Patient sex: M
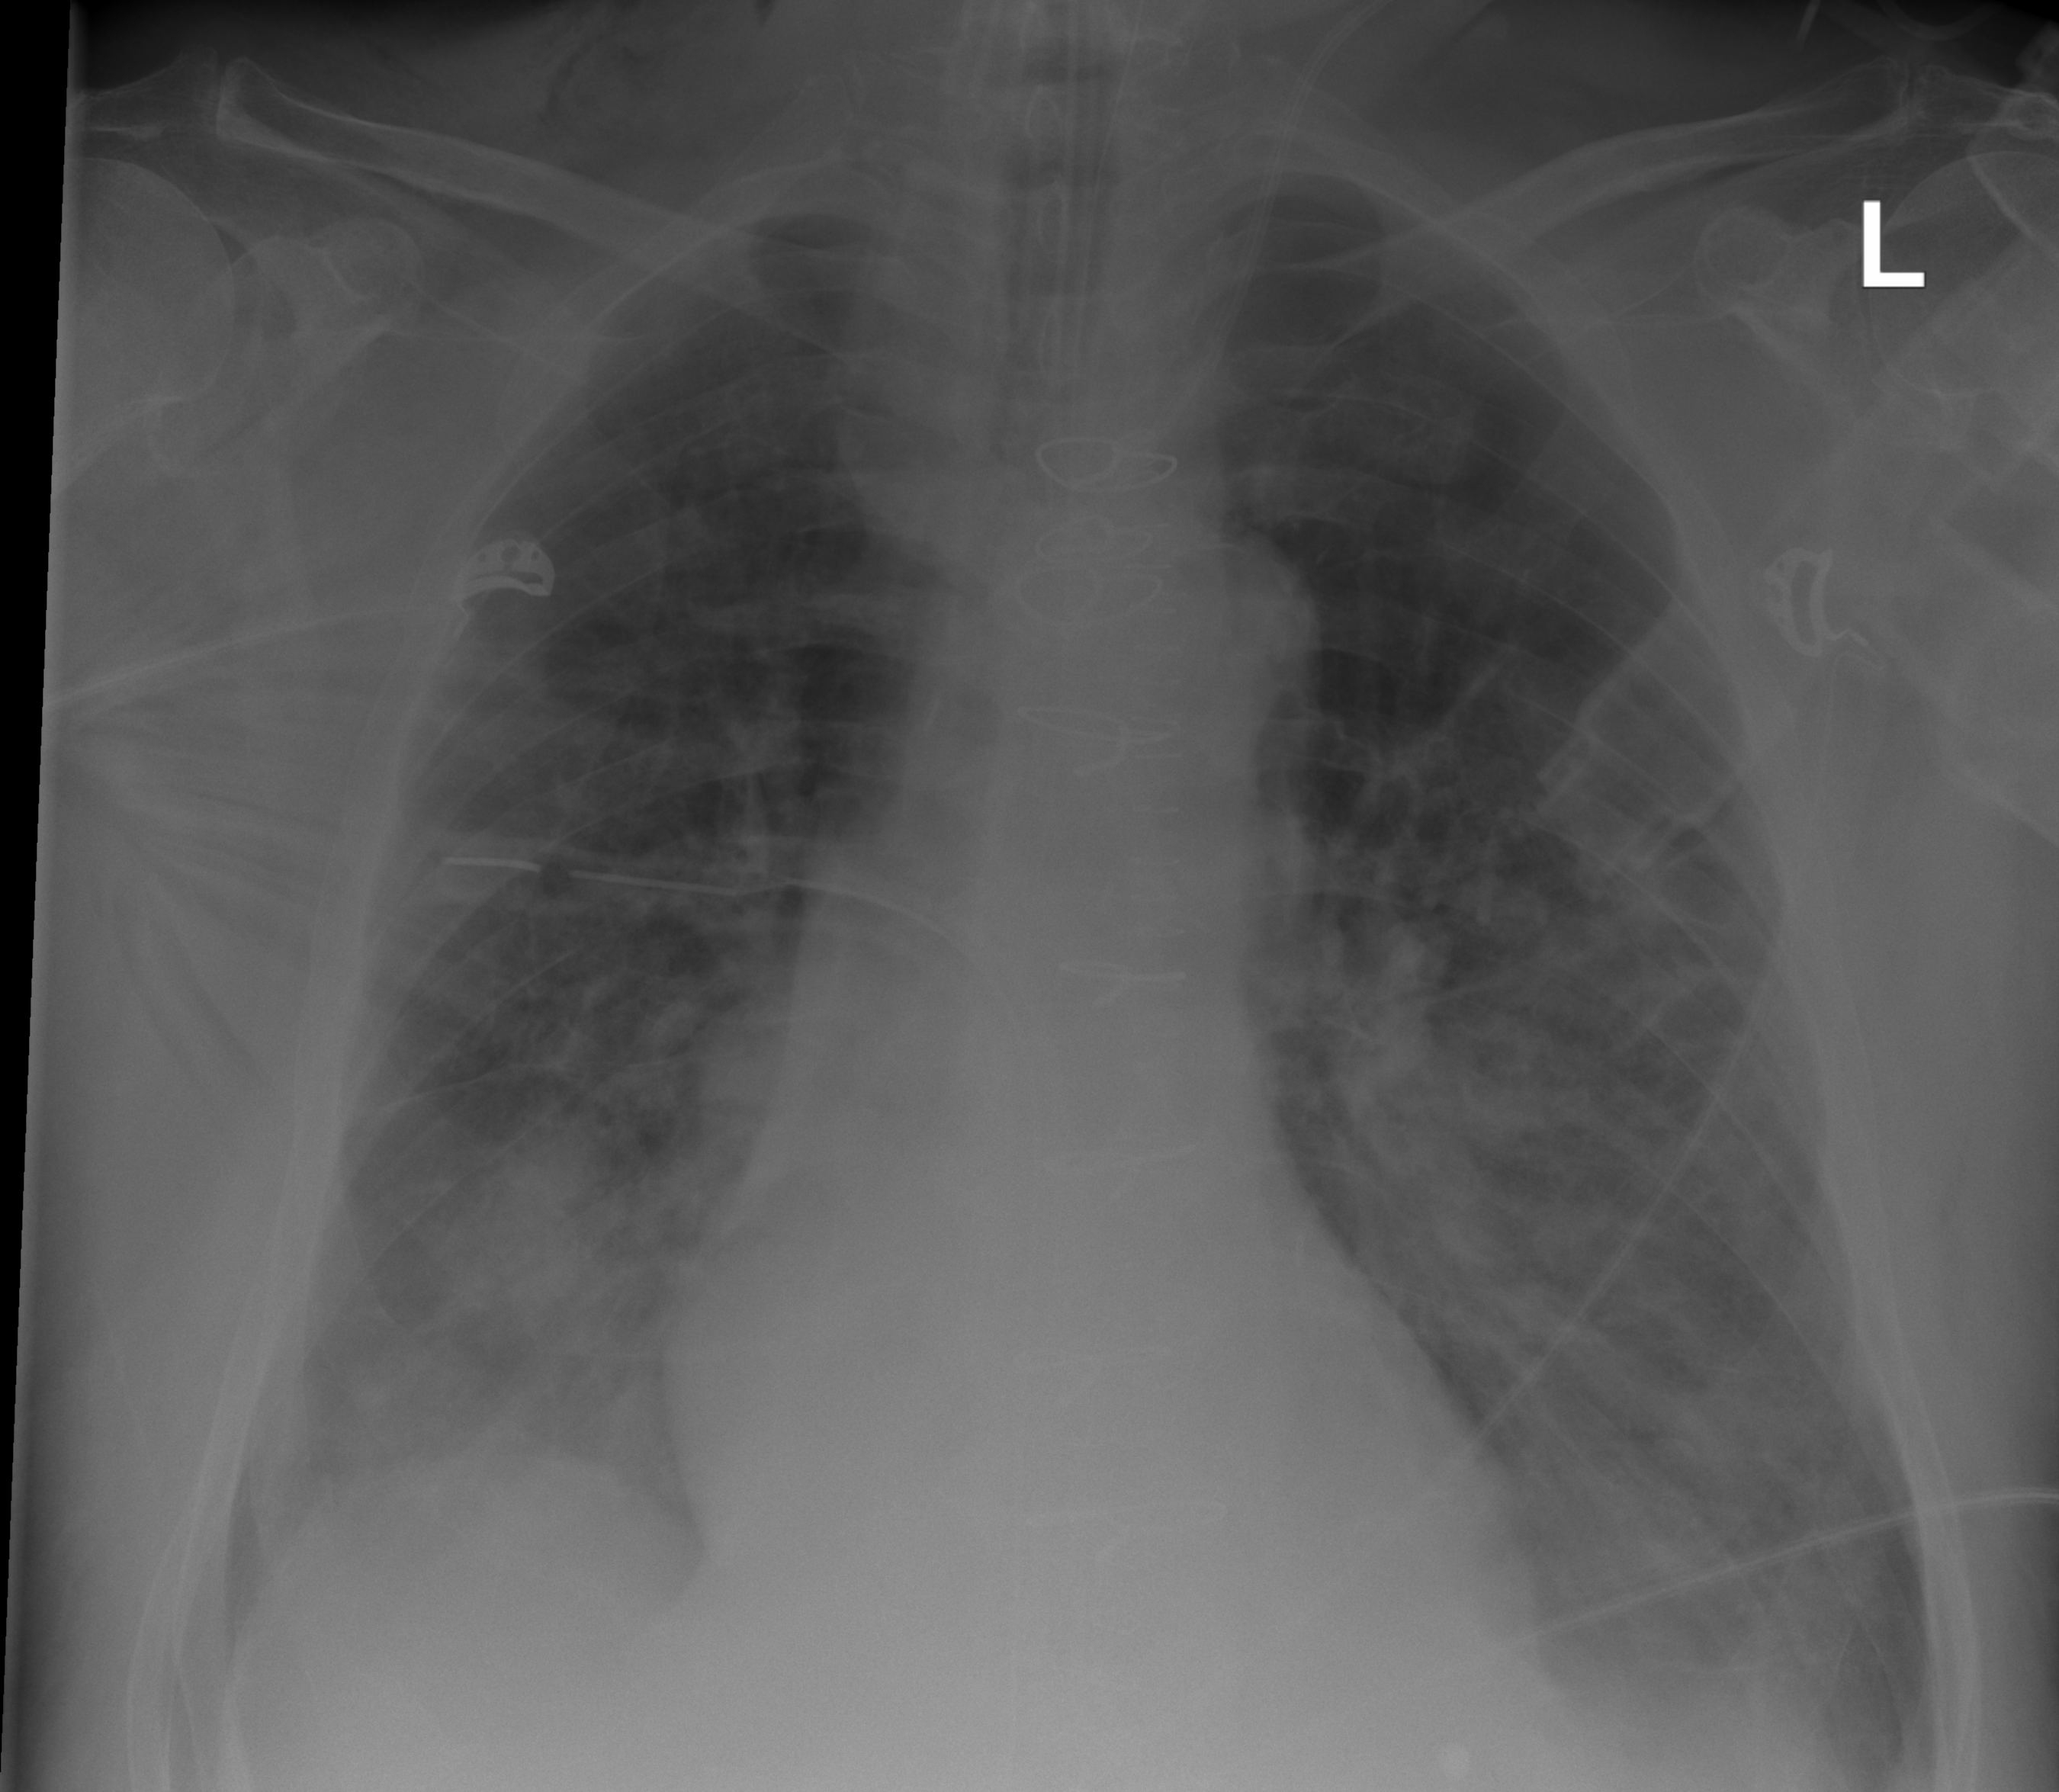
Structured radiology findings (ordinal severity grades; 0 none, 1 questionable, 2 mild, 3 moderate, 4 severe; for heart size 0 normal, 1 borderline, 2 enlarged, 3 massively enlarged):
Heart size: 0
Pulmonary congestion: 2
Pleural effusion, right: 2
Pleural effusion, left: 2
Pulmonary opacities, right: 3
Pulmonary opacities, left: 3
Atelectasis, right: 2
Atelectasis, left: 2